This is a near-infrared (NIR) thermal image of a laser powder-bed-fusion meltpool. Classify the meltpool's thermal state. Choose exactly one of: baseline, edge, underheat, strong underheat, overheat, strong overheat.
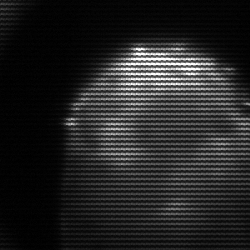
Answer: edge